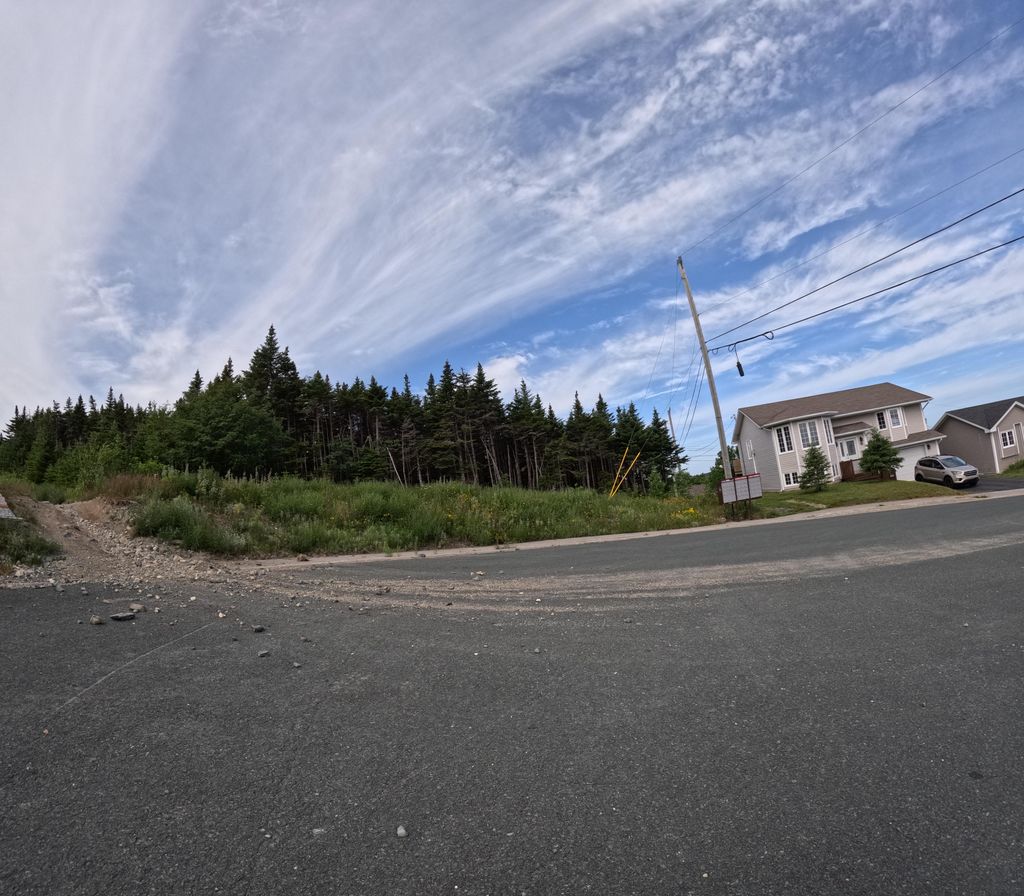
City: st_johns